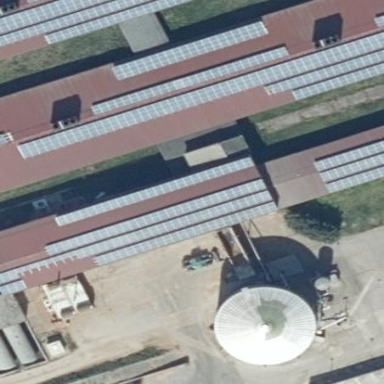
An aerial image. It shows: Solar photovoltaic panel generating electricity. It is small installation located on building.